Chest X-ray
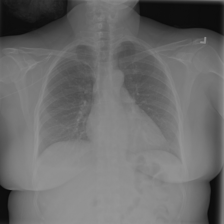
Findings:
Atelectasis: negative
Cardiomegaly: negative
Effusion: negative
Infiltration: positive
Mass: negative
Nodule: negative
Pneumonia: negative
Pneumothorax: negative
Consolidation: negative
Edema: negative
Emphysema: negative
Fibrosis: negative
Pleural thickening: negative
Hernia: negative